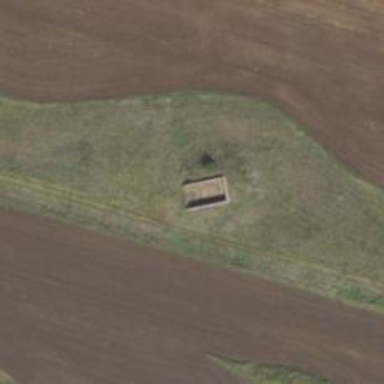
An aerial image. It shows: Military bunker.